Field crop: tomato
Growth stage: 1
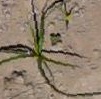
Species: cyperus